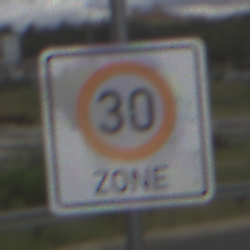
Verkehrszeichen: BeginnZone30
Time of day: MorningAfternoon
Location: Outdoor (Suburban)
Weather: PartlyCloudy
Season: NotSpecified
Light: Natural